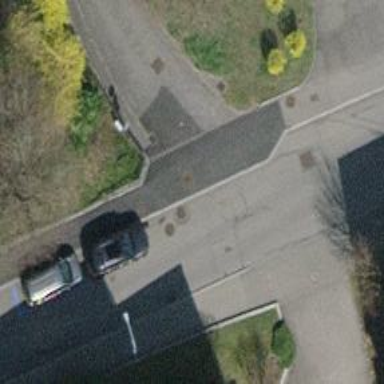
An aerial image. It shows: Unmarked crossing with traffic calming table on the road.